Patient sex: M
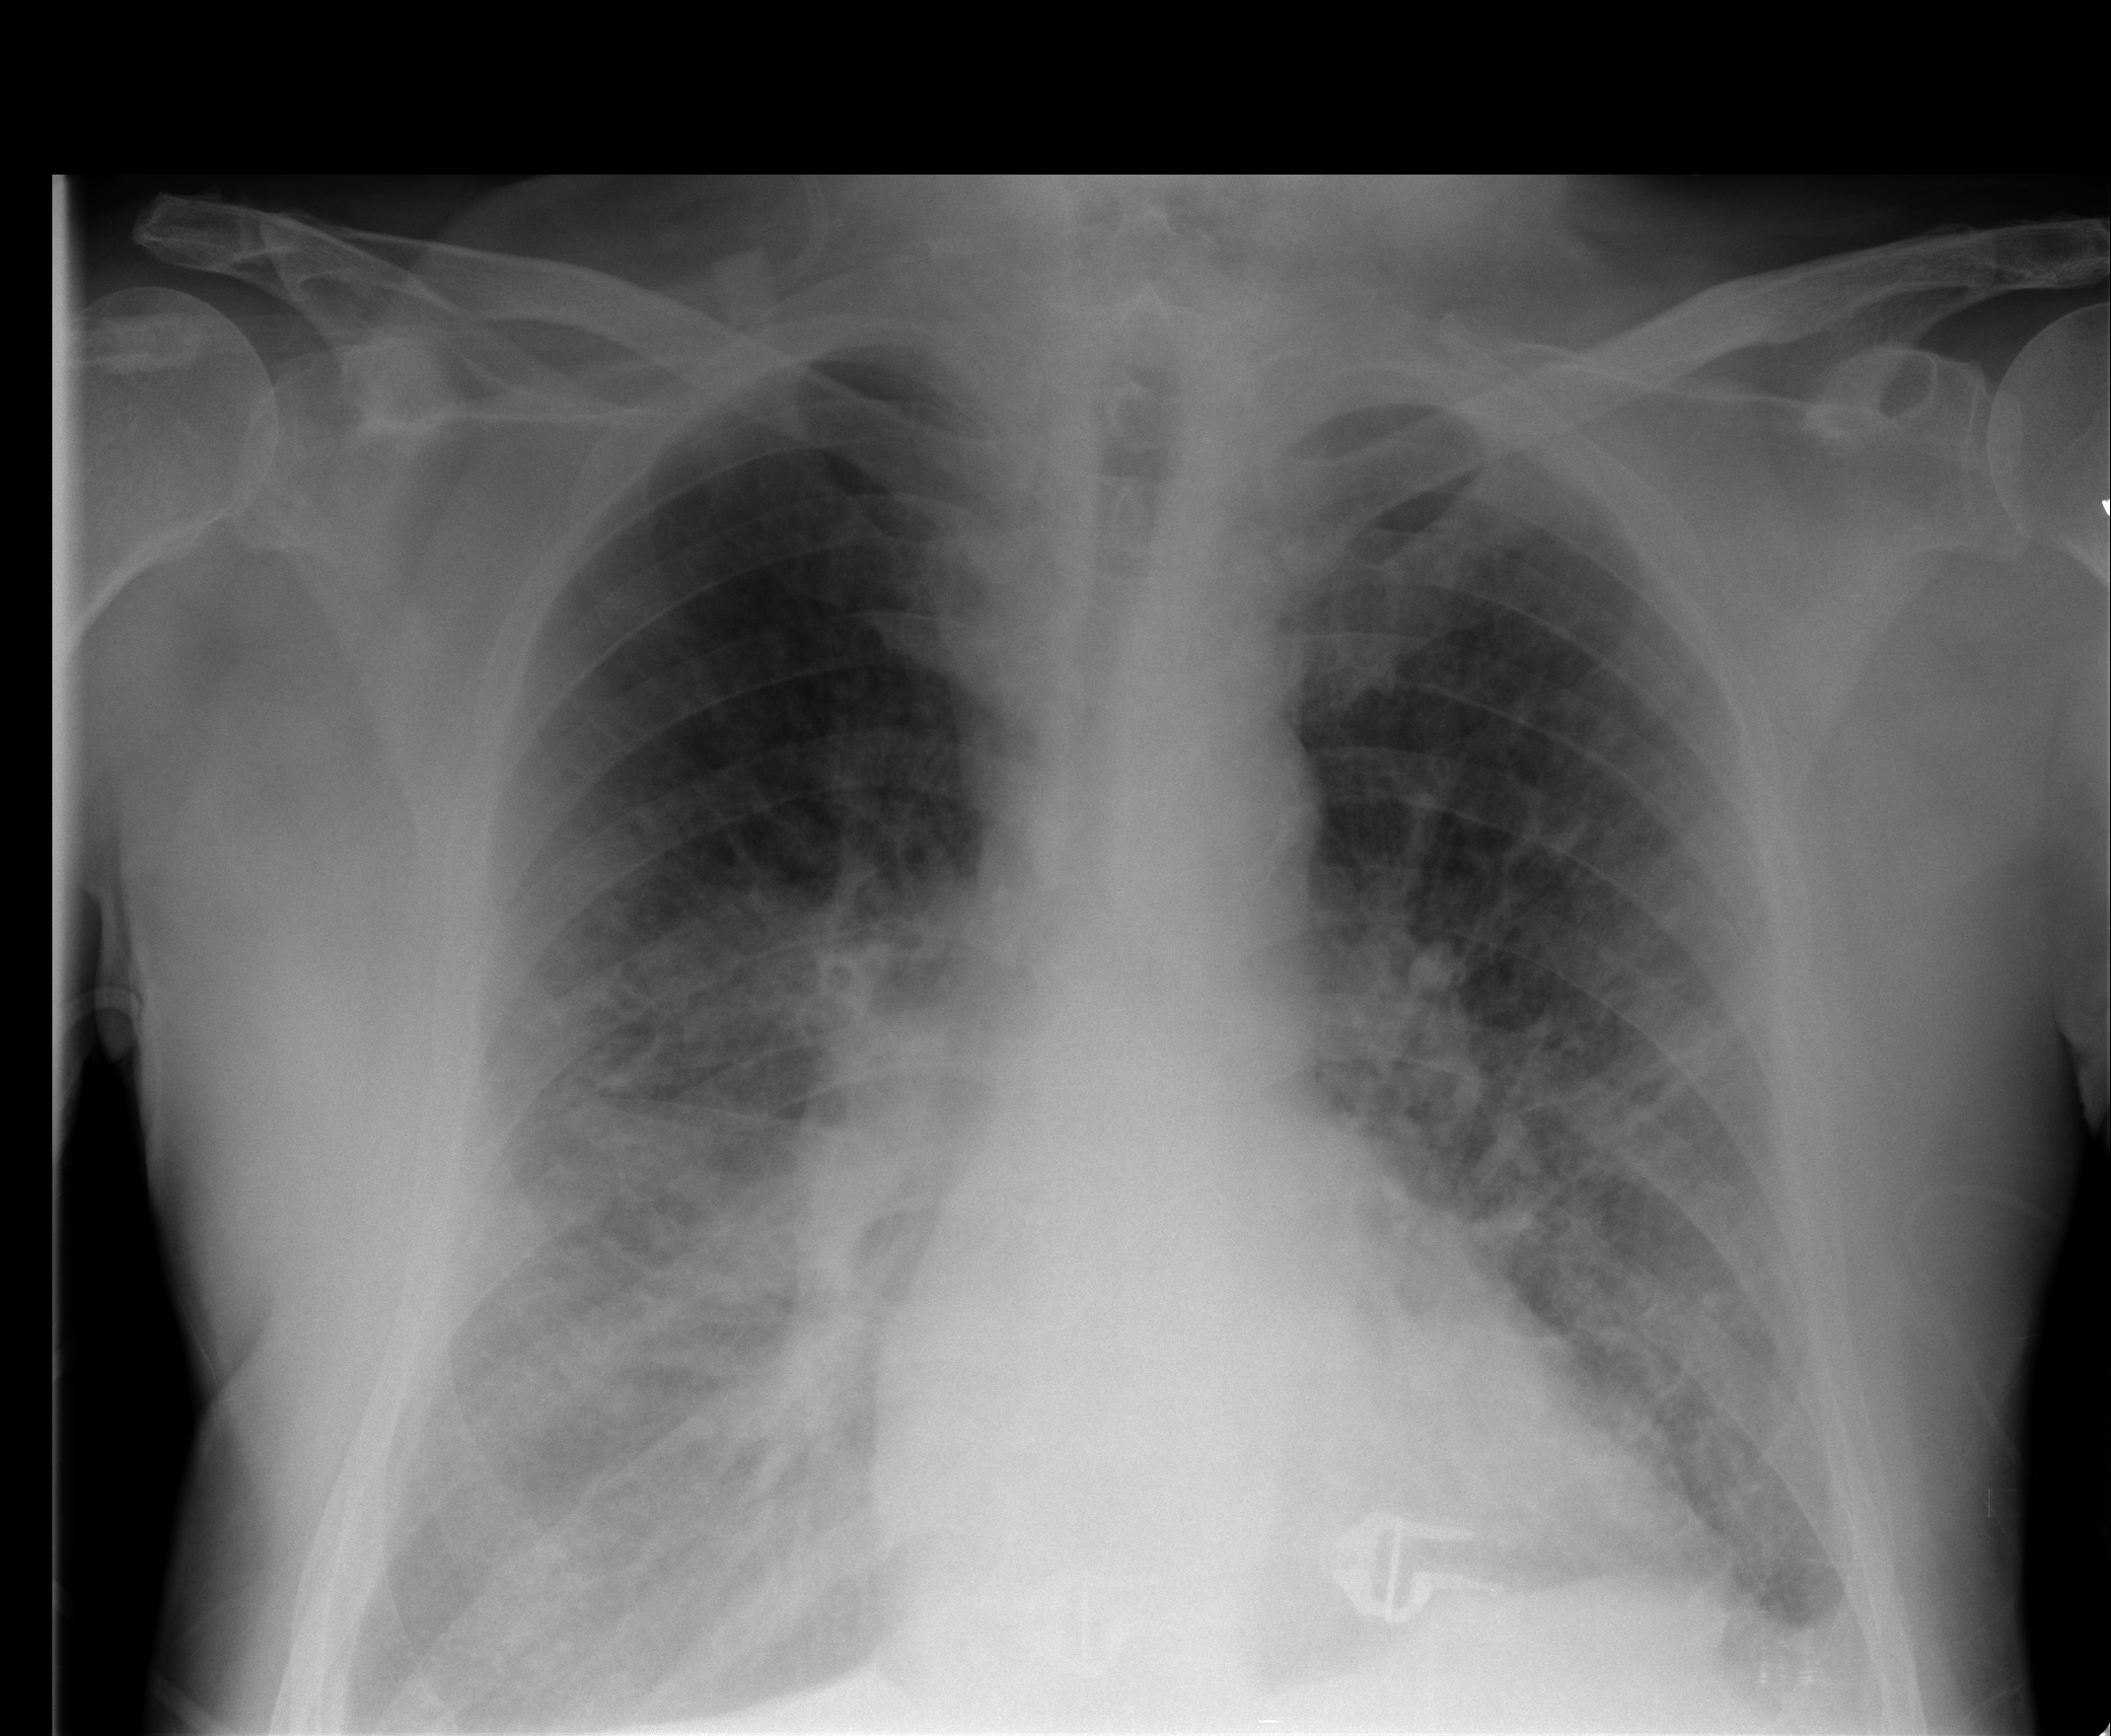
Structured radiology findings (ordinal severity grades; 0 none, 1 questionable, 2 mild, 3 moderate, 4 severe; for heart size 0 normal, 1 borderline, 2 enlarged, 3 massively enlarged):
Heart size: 2
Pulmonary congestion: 2
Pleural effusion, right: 3
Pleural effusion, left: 2
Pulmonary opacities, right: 0
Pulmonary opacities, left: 0
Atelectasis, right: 2
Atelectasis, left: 2